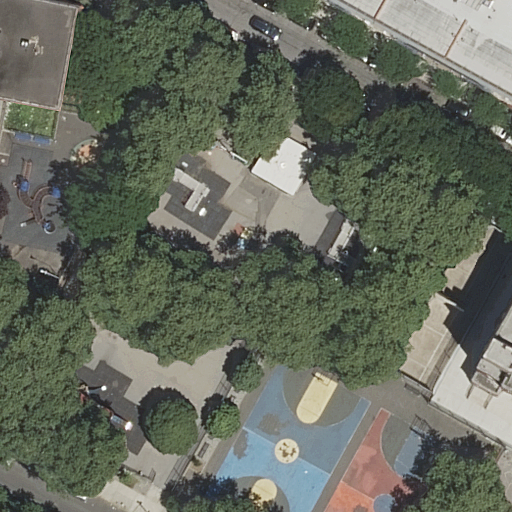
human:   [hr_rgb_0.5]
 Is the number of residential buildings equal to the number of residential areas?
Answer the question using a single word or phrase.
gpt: no

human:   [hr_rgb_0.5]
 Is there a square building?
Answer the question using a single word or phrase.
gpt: no

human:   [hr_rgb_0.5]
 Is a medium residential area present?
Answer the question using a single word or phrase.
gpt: no

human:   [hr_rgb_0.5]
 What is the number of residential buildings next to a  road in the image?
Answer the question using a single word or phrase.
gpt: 6

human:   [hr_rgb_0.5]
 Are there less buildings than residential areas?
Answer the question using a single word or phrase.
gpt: no

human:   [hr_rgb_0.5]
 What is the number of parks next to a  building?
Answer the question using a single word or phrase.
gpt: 1

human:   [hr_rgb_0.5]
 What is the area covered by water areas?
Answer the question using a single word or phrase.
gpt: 0m2

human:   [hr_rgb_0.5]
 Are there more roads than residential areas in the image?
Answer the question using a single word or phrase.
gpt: yes

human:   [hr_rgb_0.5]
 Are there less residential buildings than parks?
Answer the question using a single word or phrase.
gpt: no

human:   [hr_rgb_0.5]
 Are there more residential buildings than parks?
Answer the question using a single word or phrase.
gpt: yes

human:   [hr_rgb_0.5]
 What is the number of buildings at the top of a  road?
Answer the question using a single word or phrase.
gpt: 6

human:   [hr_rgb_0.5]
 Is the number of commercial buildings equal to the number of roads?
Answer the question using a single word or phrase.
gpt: no

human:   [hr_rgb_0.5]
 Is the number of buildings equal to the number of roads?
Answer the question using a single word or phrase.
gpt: no

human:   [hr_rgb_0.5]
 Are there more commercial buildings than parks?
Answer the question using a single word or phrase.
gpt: no

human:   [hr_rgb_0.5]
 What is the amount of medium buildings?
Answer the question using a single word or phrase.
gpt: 3

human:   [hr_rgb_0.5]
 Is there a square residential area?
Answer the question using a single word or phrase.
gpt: no

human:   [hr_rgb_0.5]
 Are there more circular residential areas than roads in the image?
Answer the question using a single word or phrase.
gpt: no

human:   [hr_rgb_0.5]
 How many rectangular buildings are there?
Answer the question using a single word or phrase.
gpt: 5

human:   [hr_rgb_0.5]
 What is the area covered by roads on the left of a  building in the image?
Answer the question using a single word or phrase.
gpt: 0m2

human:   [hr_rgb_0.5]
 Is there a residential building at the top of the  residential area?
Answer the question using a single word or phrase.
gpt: yes

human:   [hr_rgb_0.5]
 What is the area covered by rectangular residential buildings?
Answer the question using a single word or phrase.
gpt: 587m2

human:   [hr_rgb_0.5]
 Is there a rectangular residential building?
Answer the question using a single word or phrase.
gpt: yes

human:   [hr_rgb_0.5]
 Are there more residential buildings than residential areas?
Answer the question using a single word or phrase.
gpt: yes

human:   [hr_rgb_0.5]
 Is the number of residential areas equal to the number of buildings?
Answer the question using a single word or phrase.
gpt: no

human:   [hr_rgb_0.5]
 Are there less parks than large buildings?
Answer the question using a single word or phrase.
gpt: no

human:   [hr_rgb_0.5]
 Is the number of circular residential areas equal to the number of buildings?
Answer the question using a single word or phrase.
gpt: no

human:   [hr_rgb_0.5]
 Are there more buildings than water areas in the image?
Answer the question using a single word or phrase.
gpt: yes

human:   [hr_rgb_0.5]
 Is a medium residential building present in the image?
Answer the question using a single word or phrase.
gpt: yes

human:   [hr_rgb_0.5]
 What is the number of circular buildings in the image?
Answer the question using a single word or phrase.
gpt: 0

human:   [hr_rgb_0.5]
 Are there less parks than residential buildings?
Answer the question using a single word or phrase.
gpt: yes

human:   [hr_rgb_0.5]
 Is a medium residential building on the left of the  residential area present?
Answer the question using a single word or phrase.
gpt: yes

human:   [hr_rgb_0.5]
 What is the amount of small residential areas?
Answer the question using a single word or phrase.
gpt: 0

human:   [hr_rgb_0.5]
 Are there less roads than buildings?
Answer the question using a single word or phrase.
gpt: yes

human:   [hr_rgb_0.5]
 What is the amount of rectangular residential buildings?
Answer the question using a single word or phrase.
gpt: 5

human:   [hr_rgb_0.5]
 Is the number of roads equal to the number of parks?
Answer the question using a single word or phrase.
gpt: no

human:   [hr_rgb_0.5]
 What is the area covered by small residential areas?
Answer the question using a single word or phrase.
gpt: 0m2